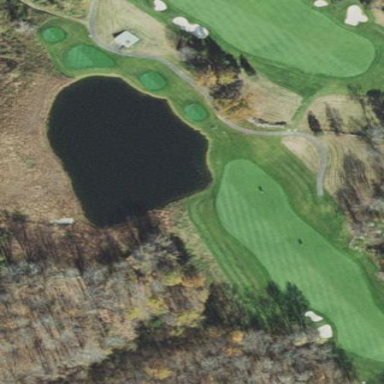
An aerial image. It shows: Water hazard on golf course.